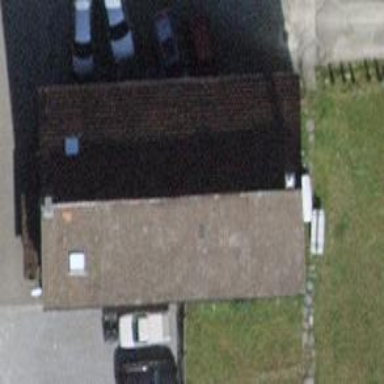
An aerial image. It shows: Building with tile roof.